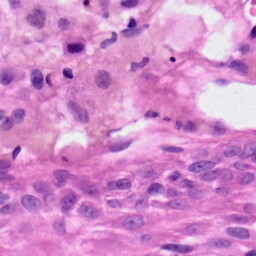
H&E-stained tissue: Skin